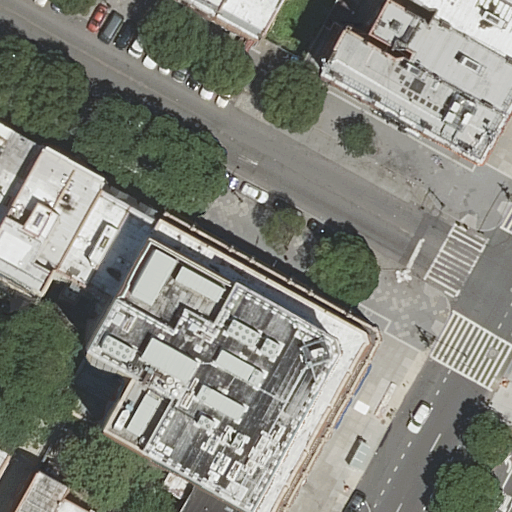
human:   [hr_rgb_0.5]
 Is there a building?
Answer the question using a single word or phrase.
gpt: yes

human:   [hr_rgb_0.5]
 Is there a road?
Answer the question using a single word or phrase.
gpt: yes

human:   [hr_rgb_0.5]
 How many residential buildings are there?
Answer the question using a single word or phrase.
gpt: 16

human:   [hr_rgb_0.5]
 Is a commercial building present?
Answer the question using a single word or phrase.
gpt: no

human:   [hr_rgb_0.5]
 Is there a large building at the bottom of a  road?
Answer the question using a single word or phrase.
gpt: no

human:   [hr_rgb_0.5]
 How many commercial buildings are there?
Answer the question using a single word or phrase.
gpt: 0

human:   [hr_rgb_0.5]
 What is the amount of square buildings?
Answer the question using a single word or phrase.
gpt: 0

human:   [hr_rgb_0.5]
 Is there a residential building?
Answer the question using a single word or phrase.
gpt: yes

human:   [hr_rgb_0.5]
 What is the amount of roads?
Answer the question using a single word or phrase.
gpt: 3

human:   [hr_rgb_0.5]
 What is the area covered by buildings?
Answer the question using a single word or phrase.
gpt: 2152m2

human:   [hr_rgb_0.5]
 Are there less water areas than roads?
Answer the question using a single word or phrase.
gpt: yes

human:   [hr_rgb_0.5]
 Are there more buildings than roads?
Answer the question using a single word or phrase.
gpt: yes

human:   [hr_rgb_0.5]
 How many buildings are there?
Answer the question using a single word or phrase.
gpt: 16

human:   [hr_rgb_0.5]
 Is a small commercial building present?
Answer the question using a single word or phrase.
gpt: no

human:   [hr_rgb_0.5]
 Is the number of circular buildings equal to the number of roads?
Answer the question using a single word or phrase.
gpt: no

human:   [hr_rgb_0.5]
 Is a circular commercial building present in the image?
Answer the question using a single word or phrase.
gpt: no

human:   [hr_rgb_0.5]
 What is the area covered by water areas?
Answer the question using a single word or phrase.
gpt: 0m2

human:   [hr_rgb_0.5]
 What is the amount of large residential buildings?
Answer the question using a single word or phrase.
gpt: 0

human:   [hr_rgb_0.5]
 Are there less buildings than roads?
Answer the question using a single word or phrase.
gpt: no

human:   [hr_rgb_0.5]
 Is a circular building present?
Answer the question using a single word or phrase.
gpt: no

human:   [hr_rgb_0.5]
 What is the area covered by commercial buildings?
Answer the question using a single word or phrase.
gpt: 0m2

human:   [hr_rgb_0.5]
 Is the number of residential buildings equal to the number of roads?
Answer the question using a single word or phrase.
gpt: no

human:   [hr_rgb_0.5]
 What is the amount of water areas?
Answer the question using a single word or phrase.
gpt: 0

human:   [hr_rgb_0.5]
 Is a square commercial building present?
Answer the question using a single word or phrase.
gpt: no

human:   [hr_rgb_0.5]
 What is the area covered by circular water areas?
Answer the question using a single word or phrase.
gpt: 0m2

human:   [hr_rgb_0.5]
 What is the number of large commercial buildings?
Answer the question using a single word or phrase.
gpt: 0

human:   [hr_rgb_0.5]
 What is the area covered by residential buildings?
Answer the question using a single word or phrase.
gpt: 2152m2

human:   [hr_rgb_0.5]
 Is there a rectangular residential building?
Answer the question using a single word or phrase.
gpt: yes

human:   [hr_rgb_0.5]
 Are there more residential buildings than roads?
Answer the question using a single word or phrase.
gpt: yes

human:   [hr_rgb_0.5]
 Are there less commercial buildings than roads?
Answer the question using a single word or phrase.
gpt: yes

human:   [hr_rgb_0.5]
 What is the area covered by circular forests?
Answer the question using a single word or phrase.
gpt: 0m2

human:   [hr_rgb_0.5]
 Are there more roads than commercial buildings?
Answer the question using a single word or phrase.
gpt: yes

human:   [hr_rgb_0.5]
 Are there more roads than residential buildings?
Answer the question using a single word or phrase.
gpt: no

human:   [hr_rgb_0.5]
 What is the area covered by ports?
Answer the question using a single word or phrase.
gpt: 0m2

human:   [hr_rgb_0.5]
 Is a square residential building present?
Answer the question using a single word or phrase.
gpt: no

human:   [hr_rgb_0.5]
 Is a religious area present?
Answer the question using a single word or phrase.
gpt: no

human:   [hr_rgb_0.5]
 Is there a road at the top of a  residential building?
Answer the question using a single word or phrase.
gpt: yes

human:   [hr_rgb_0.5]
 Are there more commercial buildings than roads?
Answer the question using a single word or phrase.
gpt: no

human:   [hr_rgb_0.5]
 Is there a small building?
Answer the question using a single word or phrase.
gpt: yes

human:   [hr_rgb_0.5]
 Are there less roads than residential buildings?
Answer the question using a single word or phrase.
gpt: yes

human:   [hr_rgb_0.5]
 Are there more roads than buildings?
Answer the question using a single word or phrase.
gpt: no

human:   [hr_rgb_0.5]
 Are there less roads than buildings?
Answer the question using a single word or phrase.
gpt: yes

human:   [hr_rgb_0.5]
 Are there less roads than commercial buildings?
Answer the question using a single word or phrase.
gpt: no

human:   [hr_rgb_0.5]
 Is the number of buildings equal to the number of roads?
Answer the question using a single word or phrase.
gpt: no

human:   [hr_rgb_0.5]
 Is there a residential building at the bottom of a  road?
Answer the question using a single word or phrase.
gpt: yes

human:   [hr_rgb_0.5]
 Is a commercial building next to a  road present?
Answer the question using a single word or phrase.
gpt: no

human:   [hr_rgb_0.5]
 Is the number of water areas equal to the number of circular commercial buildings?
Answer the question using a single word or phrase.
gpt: yes

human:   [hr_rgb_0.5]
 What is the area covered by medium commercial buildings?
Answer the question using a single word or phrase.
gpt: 0m2

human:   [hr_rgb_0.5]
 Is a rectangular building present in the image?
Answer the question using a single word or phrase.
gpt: yes

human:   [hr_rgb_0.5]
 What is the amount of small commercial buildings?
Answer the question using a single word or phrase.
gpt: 0

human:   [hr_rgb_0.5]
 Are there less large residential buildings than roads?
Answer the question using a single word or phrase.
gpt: yes

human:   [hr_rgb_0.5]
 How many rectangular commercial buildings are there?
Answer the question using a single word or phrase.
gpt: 0

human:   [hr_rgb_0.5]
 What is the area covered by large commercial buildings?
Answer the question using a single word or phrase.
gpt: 0m2

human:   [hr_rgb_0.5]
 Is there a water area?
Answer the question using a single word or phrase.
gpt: no

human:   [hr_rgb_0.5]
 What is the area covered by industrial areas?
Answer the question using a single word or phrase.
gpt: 0m2

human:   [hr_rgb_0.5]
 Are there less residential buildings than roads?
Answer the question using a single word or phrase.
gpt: no

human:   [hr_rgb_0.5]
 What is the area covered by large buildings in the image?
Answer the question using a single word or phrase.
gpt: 0m2

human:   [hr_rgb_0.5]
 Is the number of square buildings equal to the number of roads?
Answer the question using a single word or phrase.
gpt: no

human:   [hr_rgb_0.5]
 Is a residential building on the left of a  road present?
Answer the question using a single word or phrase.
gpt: yes

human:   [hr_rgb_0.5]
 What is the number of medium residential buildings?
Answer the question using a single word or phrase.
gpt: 9

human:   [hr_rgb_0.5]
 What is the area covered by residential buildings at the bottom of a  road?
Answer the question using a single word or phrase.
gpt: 744m2

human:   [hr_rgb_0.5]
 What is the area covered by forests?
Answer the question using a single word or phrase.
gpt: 0m2

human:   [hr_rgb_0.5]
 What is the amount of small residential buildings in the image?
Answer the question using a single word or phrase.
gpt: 7

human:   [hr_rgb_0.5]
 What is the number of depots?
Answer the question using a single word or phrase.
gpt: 0